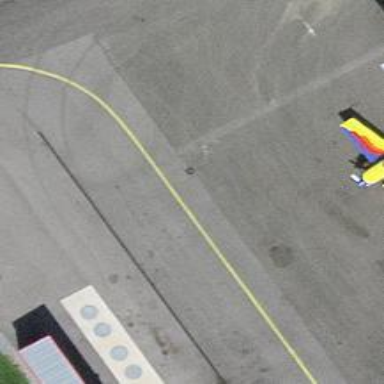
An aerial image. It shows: Image of taxiway at airport.